Question: I have a FireFox add-on which installs successfully with latest Firefox ESR (currently 24.6.0), but returns this error when attempting to install on the latest Tor Browser Bundle.
> My Test WebDriver could not be installed because it is not compatible with TorBrowser 24.6.0.

Here is my 'install.rdf':
'''
<?xml version="1.0"?>
<RDF xmlns="http://www.w3.org/1999/02/22-rdf-syntax-ns#" xmlns:em="http://www.mozilla.org/2004/em-rdf#">
<Description about="urn:mozilla:install-manifest">
<em:id>test@example.com</em:id>
<em:version>2.42.0</em:version>
<em:name>My Test WebDriver</em:name>
<em:description>WebDriver implementation for Firefox</em:description>
<em:creator>Simon Stewart</em:creator>
<em:unpack>true</em:unpack>
<!-- Firefox -->
<em:targetApplication>
<Description>
<em:id>{ec8030f7-c20a-464f-9b0e-13a3a9e97384}</em:id>
<em:minVersion>17.0</em:minVersion>
<em:maxVersion>10000.0</em:maxVersion>
</Description>
</em:targetApplication>
<!-- Platforms where we're not compiling the native events -->
<em:targetPlatform>Darwin</em:targetPlatform>
<em:targetPlatform>SunOS</em:targetPlatform>
<em:targetPlatform>FreeBSD</em:targetPlatform>
<!-- Platforms where we are -->
<em:targetPlatform>WINNT_x86-msvc</em:targetPlatform>
<em:targetPlatform>Linux</em:targetPlatform>
</Description>
</RDF>
'''
I'm attempting to get Selenium WebDriver to work with the <URL> using a manual .
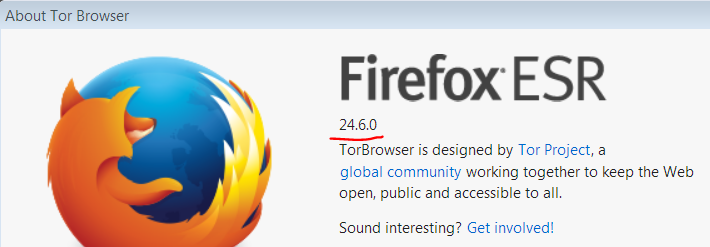
Answer: The problem here is actually your 'targetPlatforms'. The TorBrowser is compiled differently to enable allow them to do deterministic builds. In particular the Tor Browser is compiled by some mingw-gcc while the official Firefox is compiled by a MSVC compiler.
Remember that <URL> is:
> A string specifying a platform that the add-on supports. It contains either the value of OS_TARGET alone or combined with TARGET_XPCOM_ABI, separated by an underscore (_).
In the TorBrowser, 'OS_TARGET' still is 'WINNT', but 'XPCOMABI' is 'x86-gcc3' apparantly. So your 'targetPlatform' of 'WINNT_x86-msvc' does not match the expected 'WINNT_x86-gcc3'.
BTW: You can get 'OS_TARGET' and 'XPCOMABI' from a running browser instance, e.g. by opening a web console on an 'about:newtab' tab and executing:
'''
Services.appinfo.OS
// and
Services.appinfo.XPCOMABI
'''
So the first order of business would be trying to add 'WINNT_x86-gcc3' to your 'targetPlatform's.
As you apparently have binary components this may or may not work... not sure if MSVC compiled "glue" is compatible to a gcc compiled one, so your binary components may still fail to load.
You might then have to recompile your component for the different target using the appropriate compiler (mingw-gcc something; see the TOR deterministic build docs about this), or, and this might be better in the long run anyway, switch over to js-ctypes and regular C API/ABI libraries if possible.